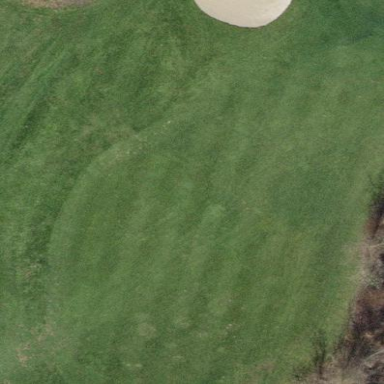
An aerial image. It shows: Grassy golf fairway.